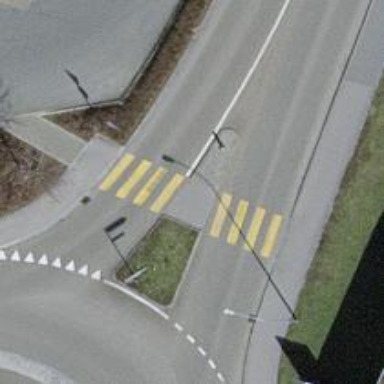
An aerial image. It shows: Uncontrolled zebra crossing on the road.